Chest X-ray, PA view. Patient: 56 years old, sex F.
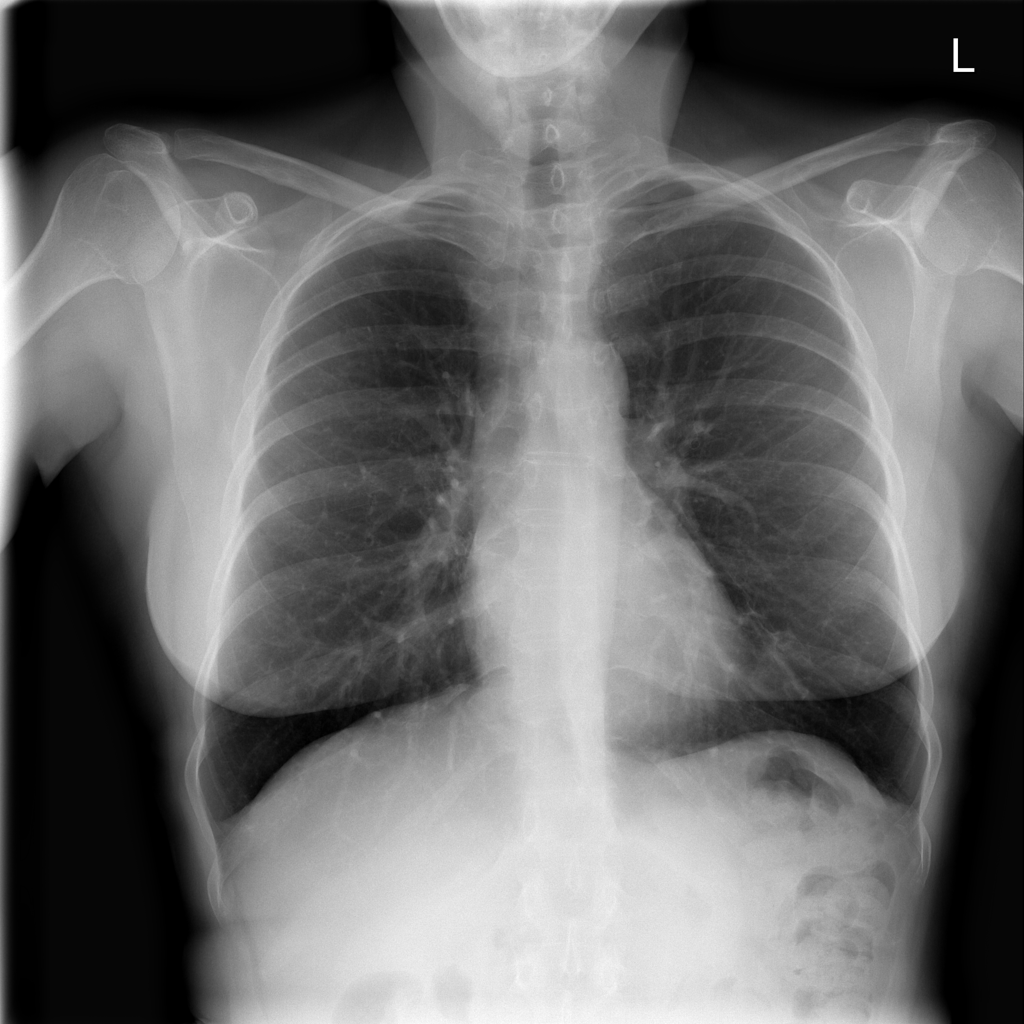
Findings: No Finding